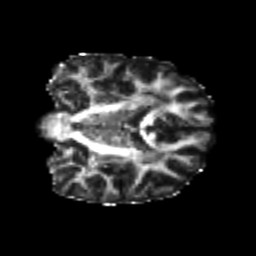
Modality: FA
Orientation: coronal
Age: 19
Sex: female
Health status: healthy
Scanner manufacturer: philips
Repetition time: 7.388 s
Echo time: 0.08599 s